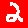
Digit: 2